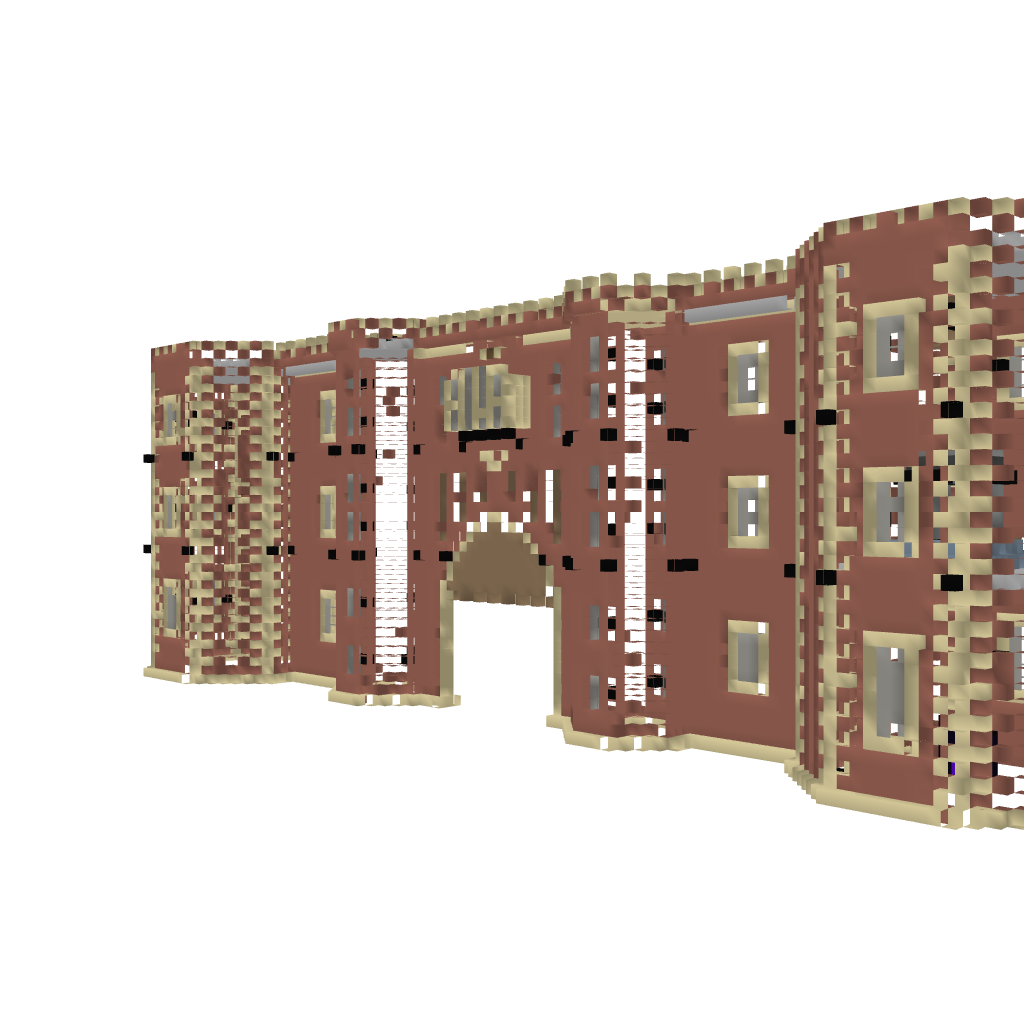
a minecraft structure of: Tudor Gatehouse